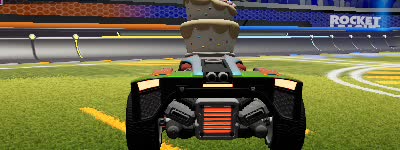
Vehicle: breakout